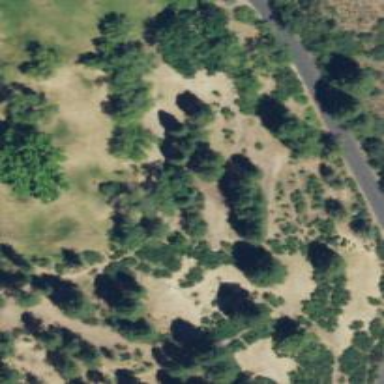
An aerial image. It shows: Disc golf course.